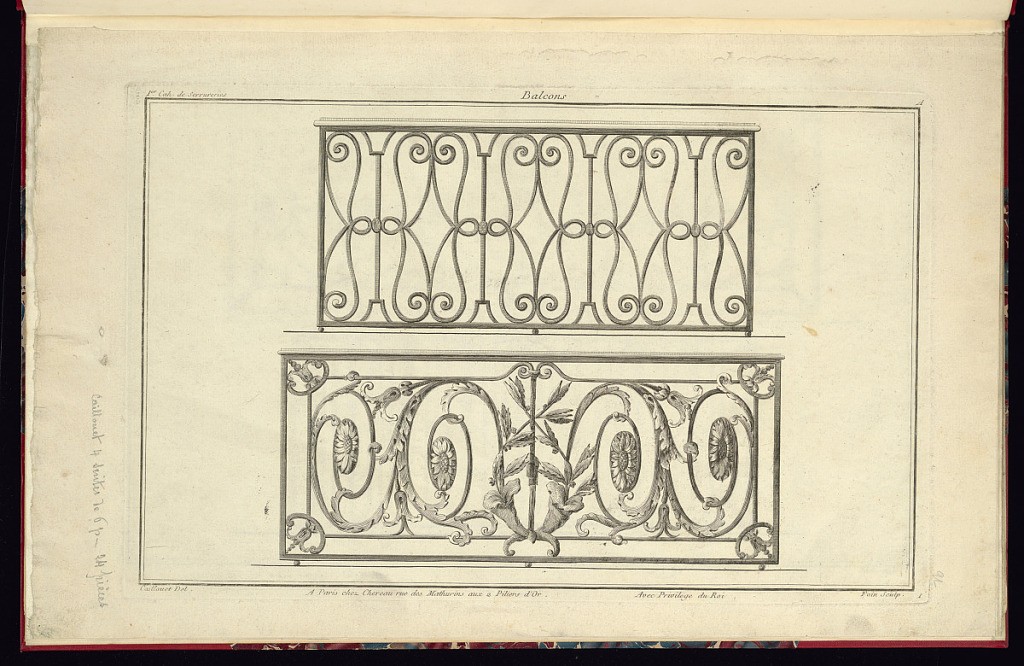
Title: Title Page and Two Balcony Balustrade Designs
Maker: Caillouet, French, mid-18th century
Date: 1775–87
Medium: Engraving and etching on paper
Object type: Print
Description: Title page and two balcony balustrade designs from an album of decorative ironwork. The designs feature scrolling bands, s-scrolls, and c-scrolls. The lower design includes scrolling leaves and sunflowers. The plate is titled, numbered, and signed.